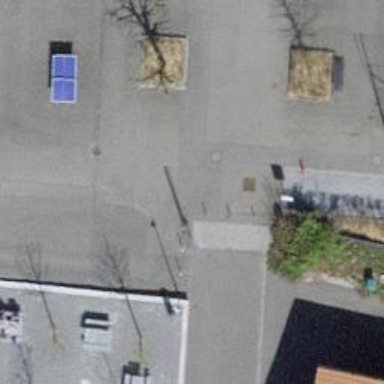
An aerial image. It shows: Bollard barrier.